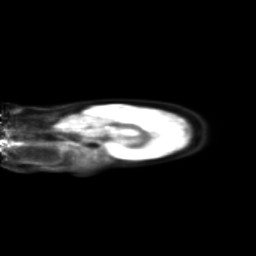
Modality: PET
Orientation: sagittal
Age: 24
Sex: female
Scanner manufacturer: siemens